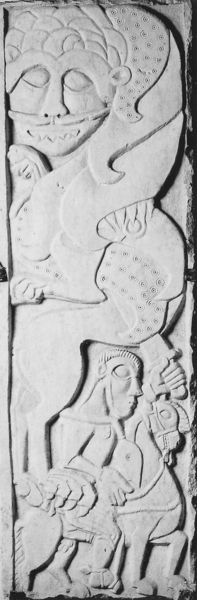
Titel: Drachenkampfrelief
Standort: Aversa, Dom (EU - I - Kampanien)
Schlagwörter: kämpfer, mann, mensch, rahmen, stein, figur, haare, pferd, reiter, zaumzeug, relief, abstrakt, foto, maske, schwarzweiß, schwert, soldat, helm, rüstung, gips, drachen, drache, drachentöter, indianisch, ureinwohner, keltisch, geritzt, sigfried, fstein